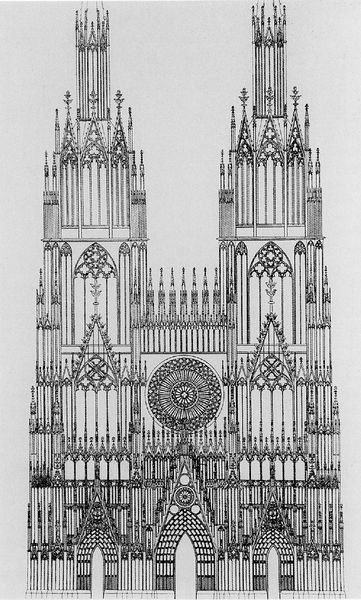
Titel: Straßburger Münster
Standort: Straßburg (EU - F)
Schlagwörter: fenster, frankreich, zeichnung, kirche, gotik, ornamente, türme, dom, portal, rosette, köln, rosettenfenster, rosde, 1230, frontsicht, kirche zeichnung rosette, reosette